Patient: sex F, age 71
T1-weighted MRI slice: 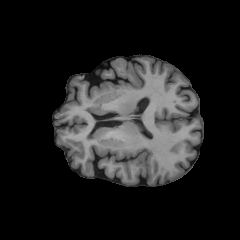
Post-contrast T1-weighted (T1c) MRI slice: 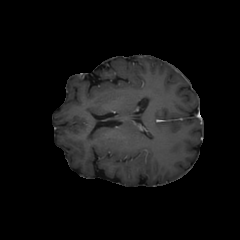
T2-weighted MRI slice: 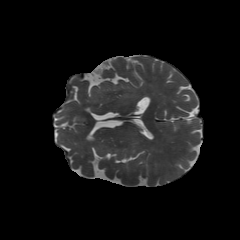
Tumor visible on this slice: no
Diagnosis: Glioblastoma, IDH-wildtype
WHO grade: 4